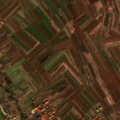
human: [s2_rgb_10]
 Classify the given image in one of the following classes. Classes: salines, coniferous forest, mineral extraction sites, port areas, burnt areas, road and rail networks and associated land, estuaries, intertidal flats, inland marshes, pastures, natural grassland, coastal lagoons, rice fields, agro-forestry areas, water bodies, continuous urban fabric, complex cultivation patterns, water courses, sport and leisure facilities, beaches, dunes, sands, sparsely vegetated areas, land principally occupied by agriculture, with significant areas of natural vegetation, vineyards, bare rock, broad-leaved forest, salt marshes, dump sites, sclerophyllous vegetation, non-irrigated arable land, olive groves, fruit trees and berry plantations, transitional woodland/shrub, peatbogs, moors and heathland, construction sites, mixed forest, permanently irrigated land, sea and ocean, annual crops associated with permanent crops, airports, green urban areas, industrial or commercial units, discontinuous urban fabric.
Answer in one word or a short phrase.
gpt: discontinuous urban fabric, complex cultivation patterns, land principally occupied by agriculture, with significant areas of natural vegetation